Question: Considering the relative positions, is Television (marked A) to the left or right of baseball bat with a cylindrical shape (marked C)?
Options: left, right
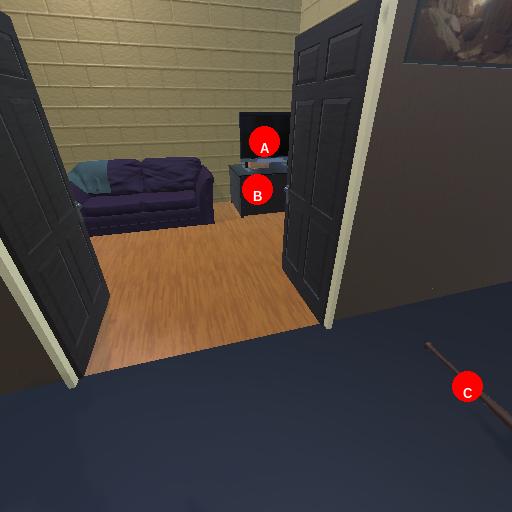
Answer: left